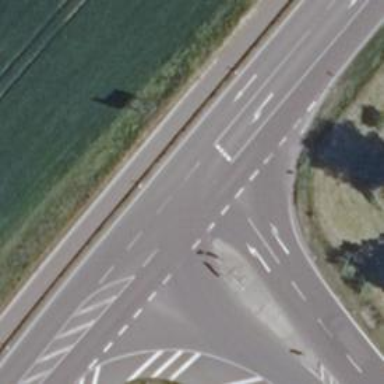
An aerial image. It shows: Asphalt motorway link with traffic calming island.